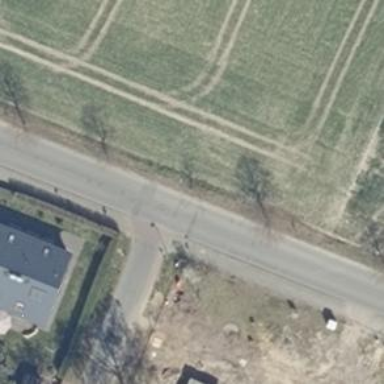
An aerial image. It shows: Smooth asphalt road in residential area.